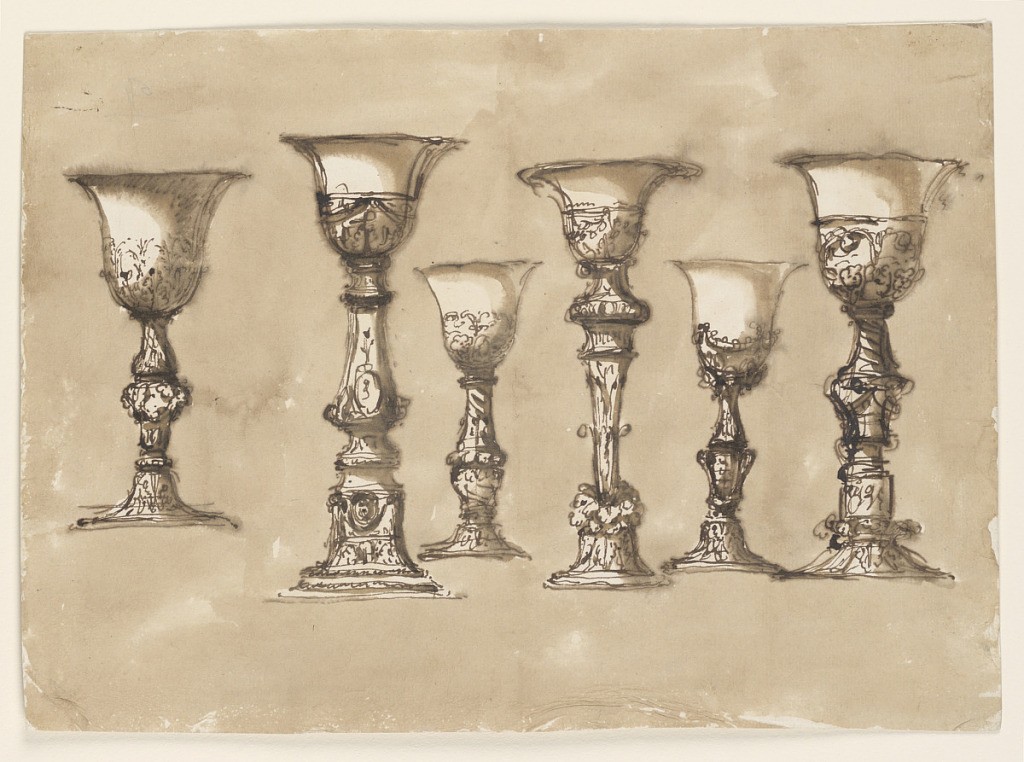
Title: Six chalices
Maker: Giuseppe Barberi, Italian, 1746–1809
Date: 1780–1790
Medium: Pen and brown ink, brush and brown wash on off-white laid paper, lined
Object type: Drawing
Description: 2), 4), and 6) are in a bigger scale than the others. 1) The stem has a knob, with festoons supported by cherubim. 2) The upper part of the foot is like an angular pedestal. The stem is a baluster with a round convex foot and curned angular shaft. It supports the foot of the bowl, which is decorated with a calyx, festoons, and a band. 3) The twisted stem has a knob. 4) Upon the foot is a double row of leaves, out of which the folated stem rises. It has above a capital, upon which the foot of the bowl stands. 5) Roughly sketched. The lower part of the stem is a vase with scroll handles and a festoon. The upper end of the stem is surrounded by a row of cherubim. The bowl is decorated with festoons supported by bowknots. 6) A low foot. The lowest part of the stem is a calyx and a band with a representation. Above it stands a vase and a twisted baluster. The lower part of the bowl is decorated with cherubim above whom arches rise. Framed above by a molding. Usual background.